Field crop: maize
Growth stage: 2
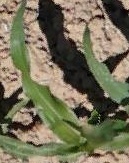
Species: maize